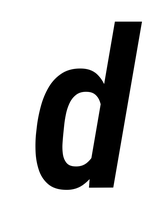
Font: Roboto-Italic_Condensed_SemiBold_Italic